Group 1:
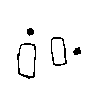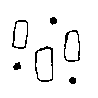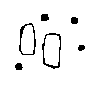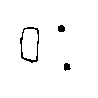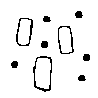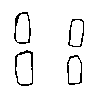
Group 2:
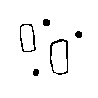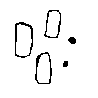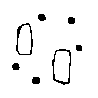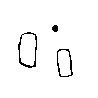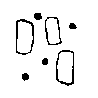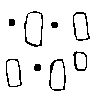
Rule separating the two groups: Dots can be shared equally between figures vs. dots cannot be shared equally between figures.
Concepts: division
Author: Jago Collins